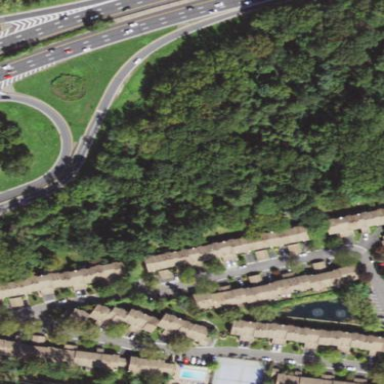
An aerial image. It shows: Residential area with apartments.